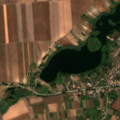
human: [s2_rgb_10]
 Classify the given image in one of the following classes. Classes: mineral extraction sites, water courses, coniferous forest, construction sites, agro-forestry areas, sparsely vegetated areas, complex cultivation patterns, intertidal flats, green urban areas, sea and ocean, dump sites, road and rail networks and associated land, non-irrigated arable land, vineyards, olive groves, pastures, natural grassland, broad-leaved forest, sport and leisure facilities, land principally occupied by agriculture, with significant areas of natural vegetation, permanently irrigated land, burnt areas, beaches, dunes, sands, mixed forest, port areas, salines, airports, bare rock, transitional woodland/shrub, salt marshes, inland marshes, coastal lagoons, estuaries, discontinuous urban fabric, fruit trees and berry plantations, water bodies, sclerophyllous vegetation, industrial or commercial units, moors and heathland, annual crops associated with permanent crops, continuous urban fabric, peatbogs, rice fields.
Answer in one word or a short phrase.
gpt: discontinuous urban fabric, non-irrigated arable land, land principally occupied by agriculture, with significant areas of natural vegetation, inland marshes, water bodies